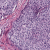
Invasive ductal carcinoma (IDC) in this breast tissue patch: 0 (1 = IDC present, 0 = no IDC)